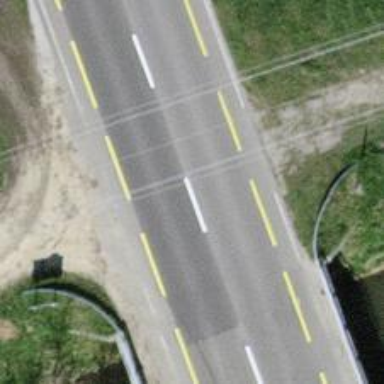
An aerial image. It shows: Bridge on primary highway with dedicated cycle lane.